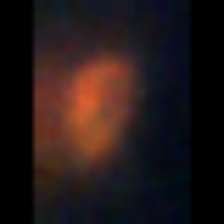
Taxon: Unknown_detritus
Group: Unknown